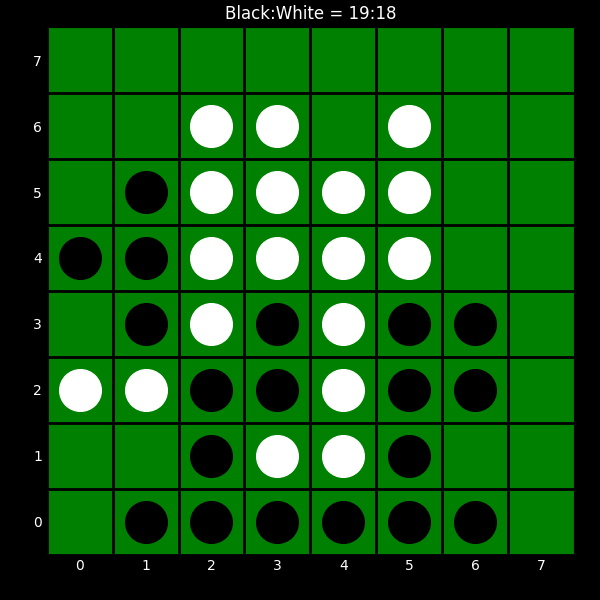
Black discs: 19
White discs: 18